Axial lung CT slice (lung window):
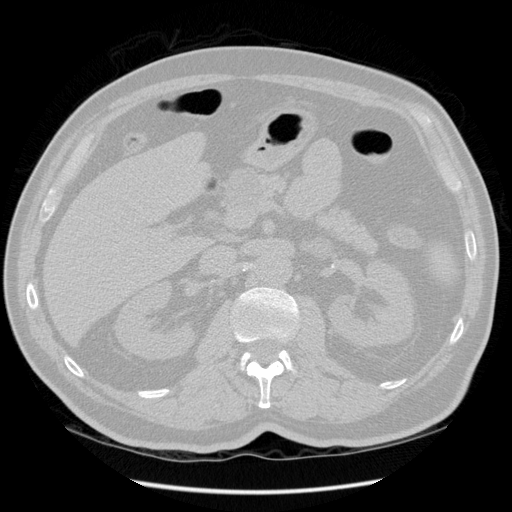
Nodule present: no